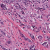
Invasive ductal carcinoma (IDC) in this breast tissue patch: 1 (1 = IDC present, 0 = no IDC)